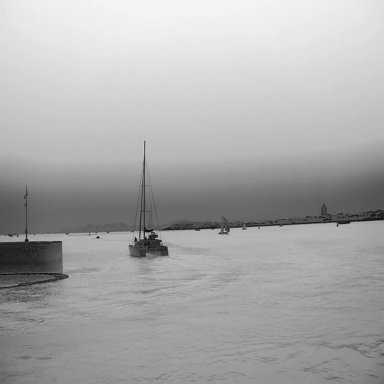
There are seven sailboats in the infrared image.